Question: I have a bunch of buttons on my Mobile website, all of which with default icons like these :
<URL>
Everything seems fine when looking at the website on chrome, but on ipod touch or iphone and even Android, the icons seem out of crop like on the next picture. Anyone know how this could be arranged ?
Is this a known bug ?
Thanks !

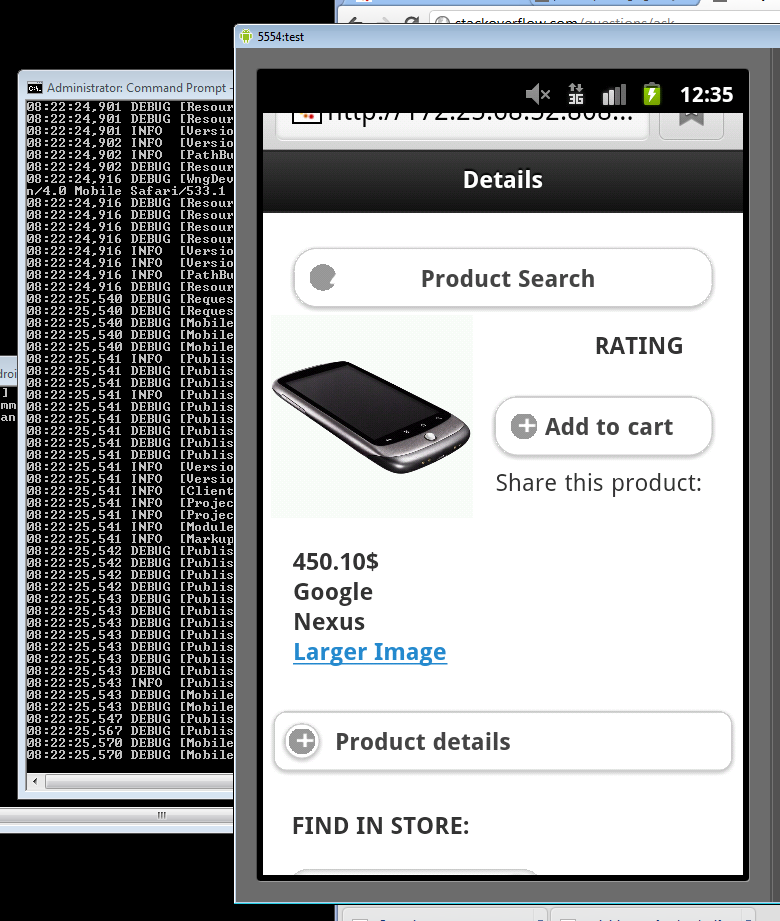
Answer: Replace the png images with the new ones.
It's not a bug, if you updated from an earlier version of jquery mobile then you will need to update the 18px and 36px icon sprites. In your case, it is probably the 36px (high dpi) icon set which is scaled in the css with background-size: